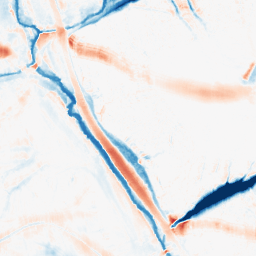
Category: morphological
Decomposition family: morphological_ellipse
Decomposition parameters: operation: average
width: 30
height: 20
Upsampling method: cubic_mitchell
Upsampling parameters: scale: 2
Upsampling scale: 2